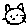
Label: cat